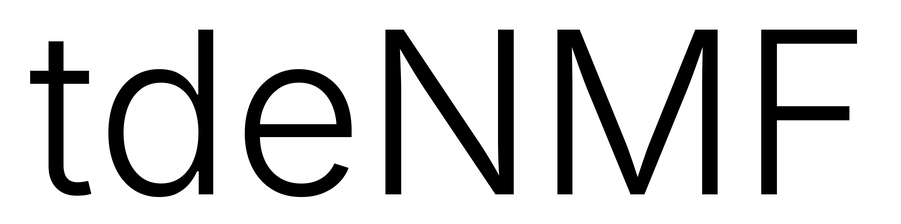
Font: Inter_Light